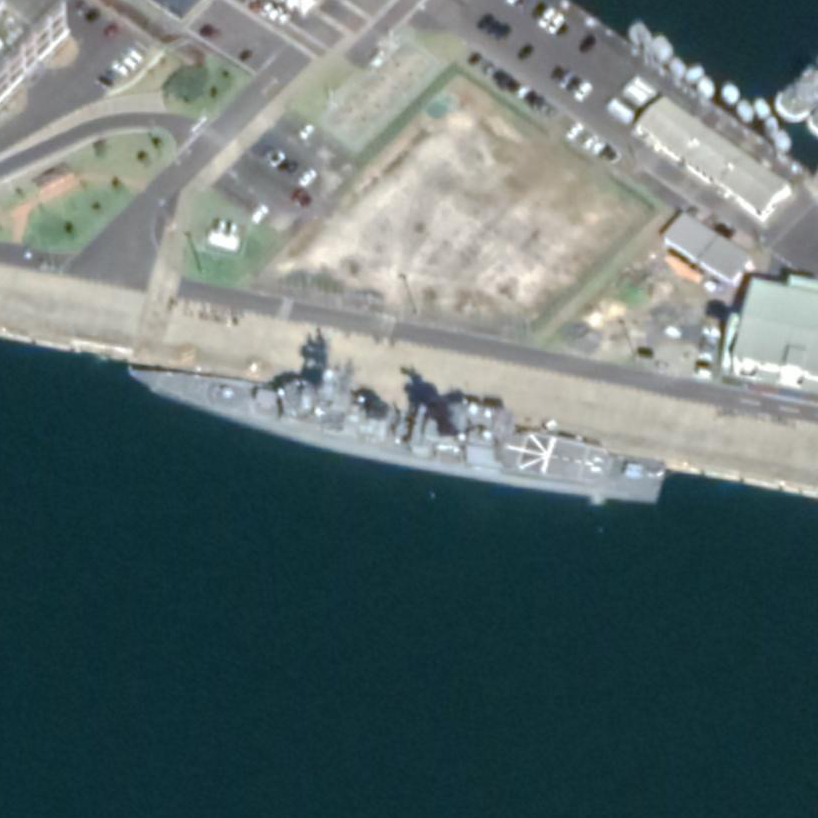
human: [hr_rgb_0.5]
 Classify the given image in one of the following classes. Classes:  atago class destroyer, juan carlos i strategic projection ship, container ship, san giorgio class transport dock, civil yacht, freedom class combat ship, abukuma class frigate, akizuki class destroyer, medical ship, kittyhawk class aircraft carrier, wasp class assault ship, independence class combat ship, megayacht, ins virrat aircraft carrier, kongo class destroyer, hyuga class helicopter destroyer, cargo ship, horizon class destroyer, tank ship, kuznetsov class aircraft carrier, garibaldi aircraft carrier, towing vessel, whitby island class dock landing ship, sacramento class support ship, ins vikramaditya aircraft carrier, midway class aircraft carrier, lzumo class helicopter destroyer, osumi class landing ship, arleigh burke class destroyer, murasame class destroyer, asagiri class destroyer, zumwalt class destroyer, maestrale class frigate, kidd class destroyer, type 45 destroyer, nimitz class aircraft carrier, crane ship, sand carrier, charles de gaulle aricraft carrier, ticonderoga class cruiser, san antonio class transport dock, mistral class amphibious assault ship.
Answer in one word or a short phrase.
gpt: Asagiri class destroyer